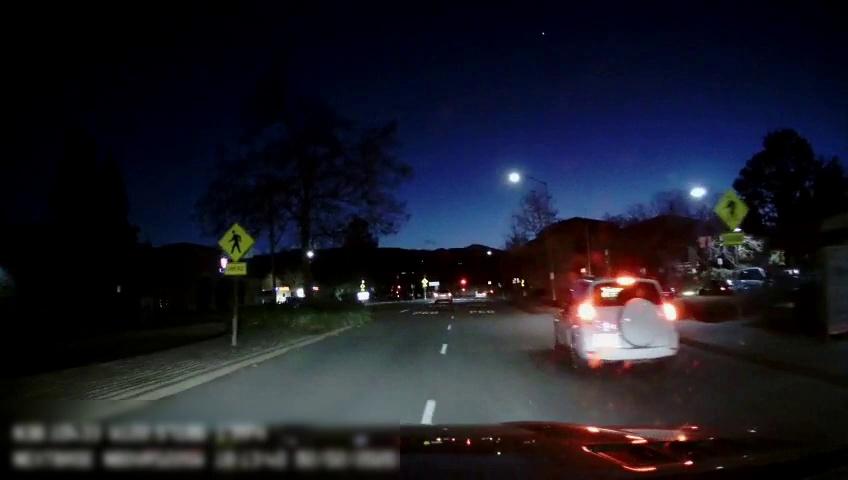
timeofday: Night
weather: Other
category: Drivable Space
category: Drivable Space
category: Vehicles | Car
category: Vehicles | SUV
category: Vehicles | SUV
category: Vehicles | Car
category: Vehicles | Car
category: Vehicles | SUV
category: Vehicles | SUV
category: Lanes | Alternate Lane
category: Lanes | Alternate Lane
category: Traffic | Signs
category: Traffic | Signs
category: Traffic | Signs
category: Traffic | Signs
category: Traffic | Signs